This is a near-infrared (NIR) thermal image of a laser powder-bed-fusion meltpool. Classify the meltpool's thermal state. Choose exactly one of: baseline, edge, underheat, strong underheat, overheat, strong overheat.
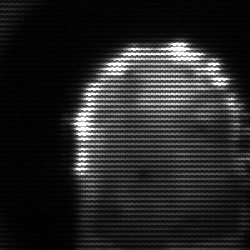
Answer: baseline